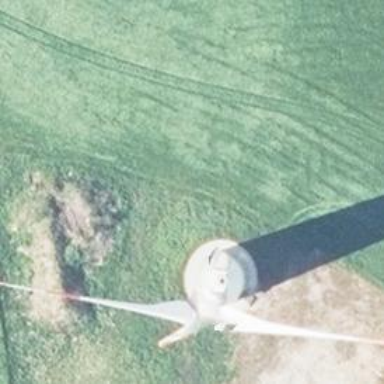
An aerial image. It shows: Wind turbine generator that utilizes wind as its source for generating electricity. It is of the horizontal axis type.